Question: I want to place text at center and at the bottom of the cell in table. How can I do this?
This is what I want:

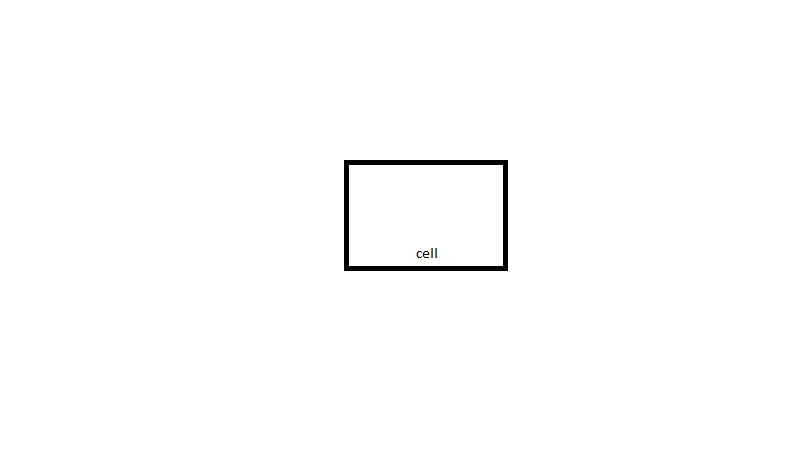
Answer: CSS:
'''
td {vertical-align:bottom;text-align:center;}
'''
example: <URL>